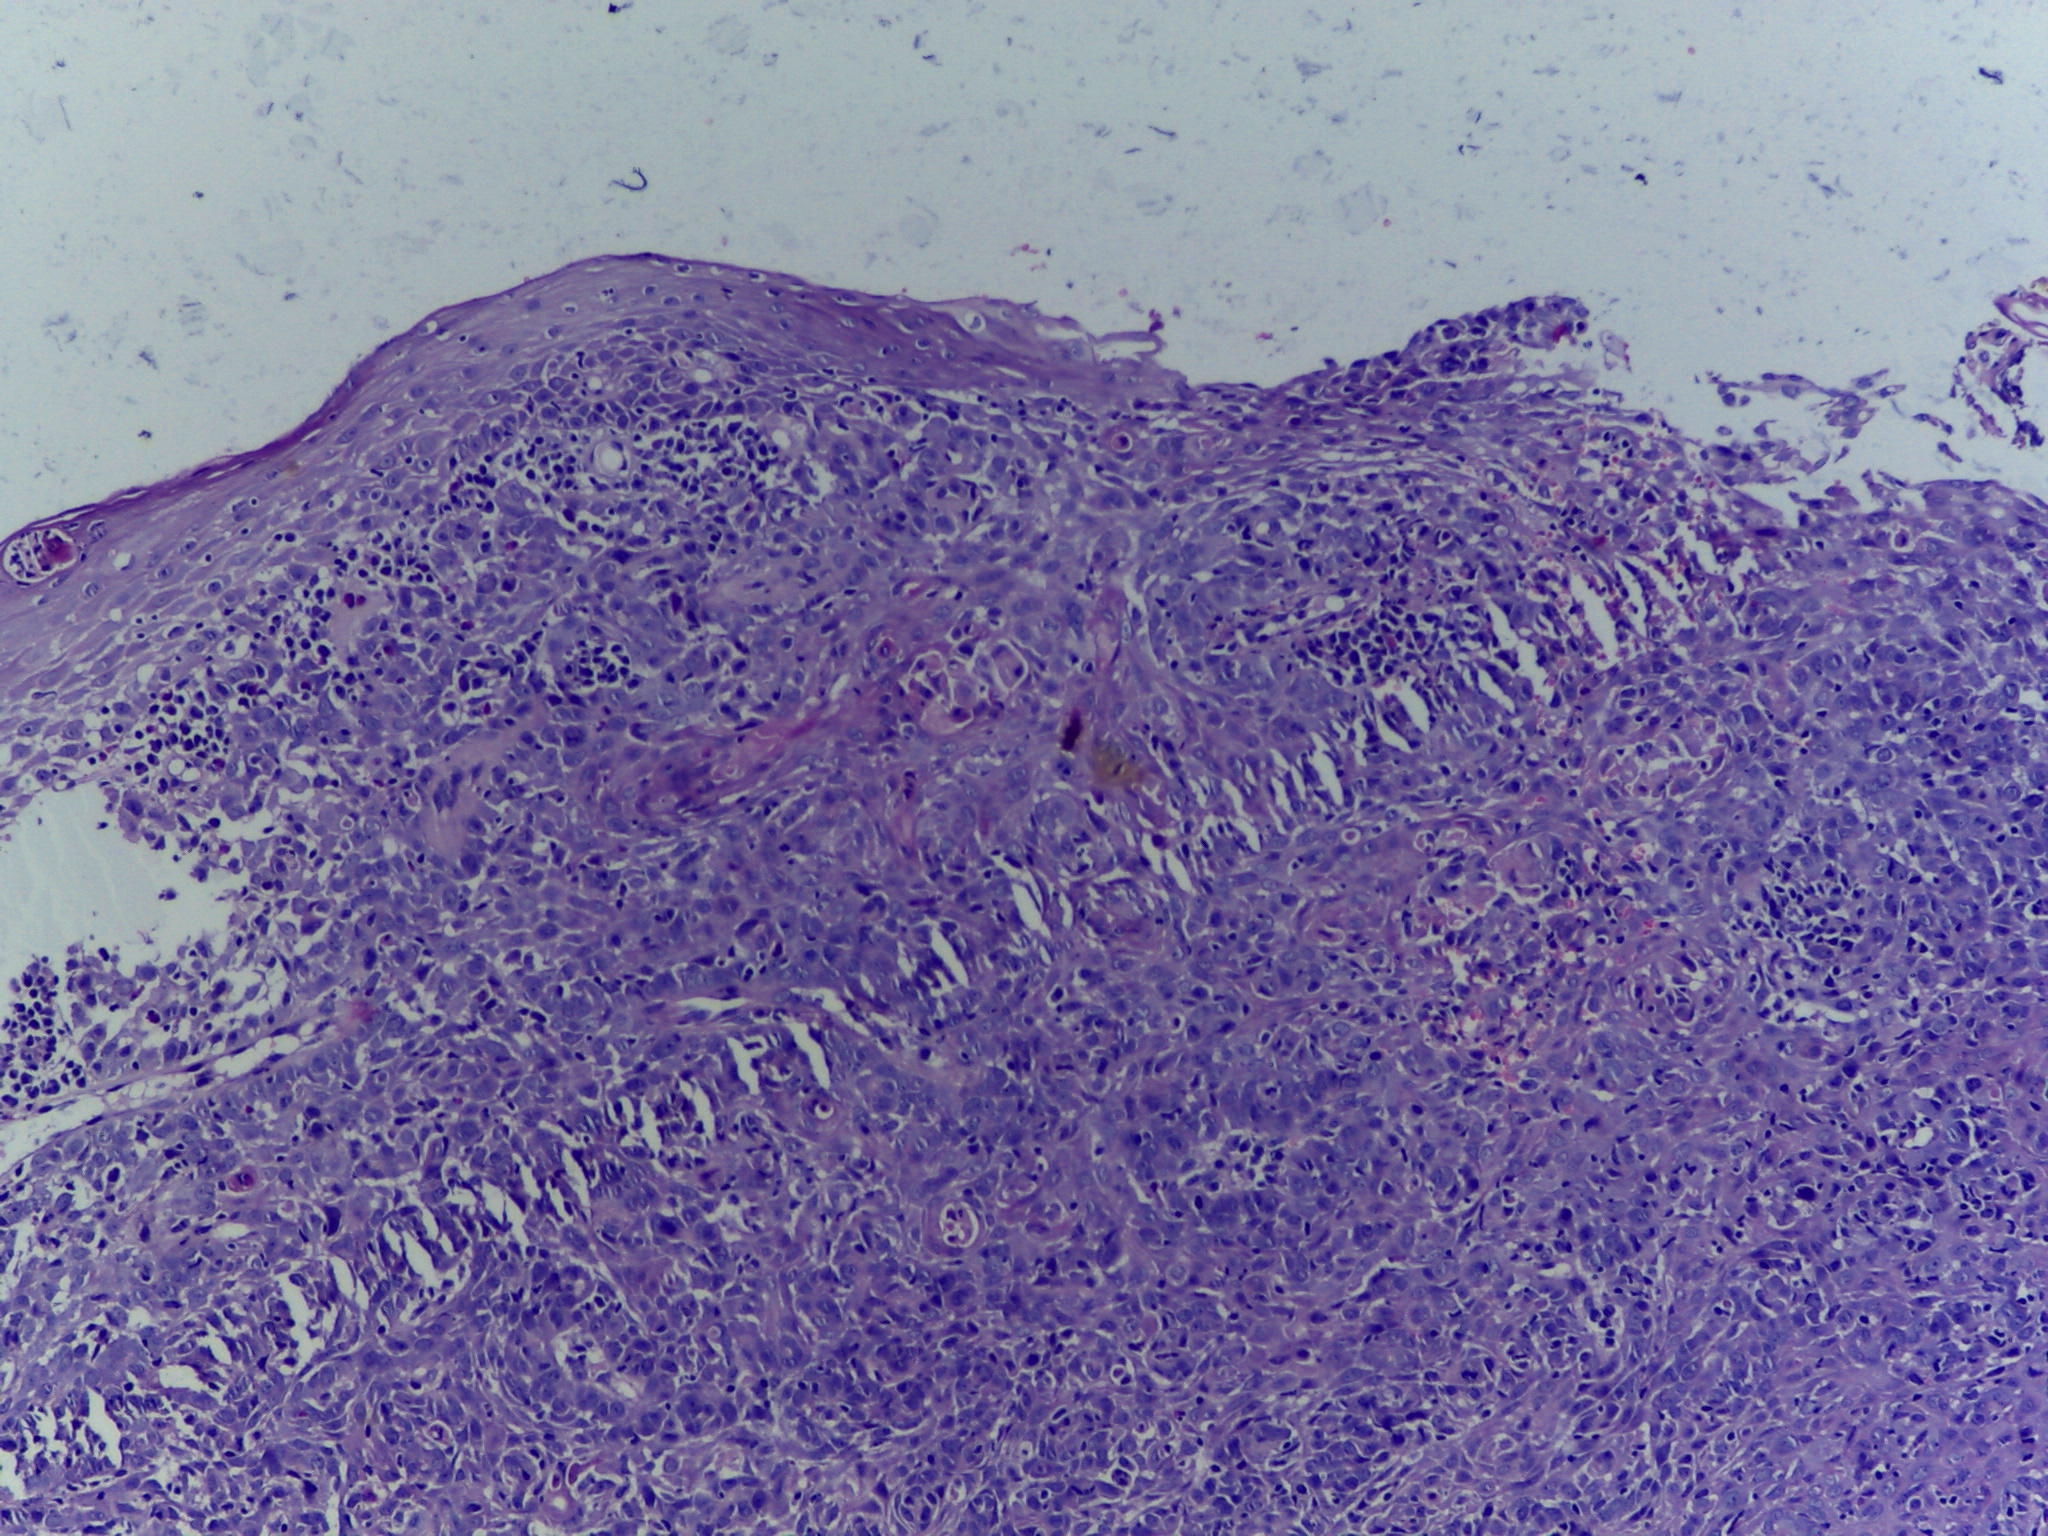
Diagnosis: OSCC